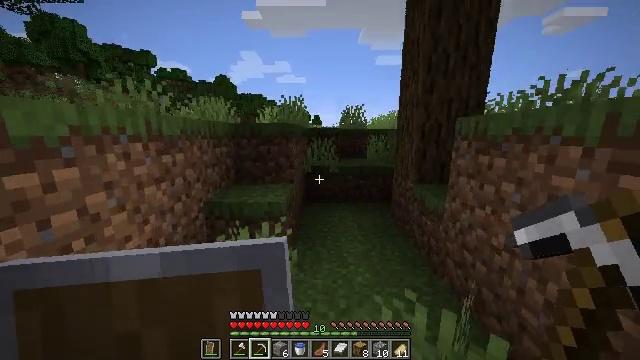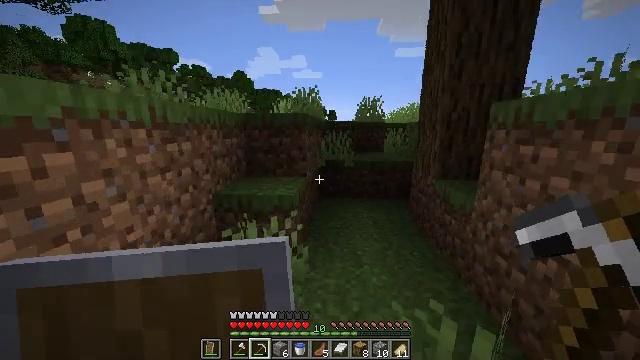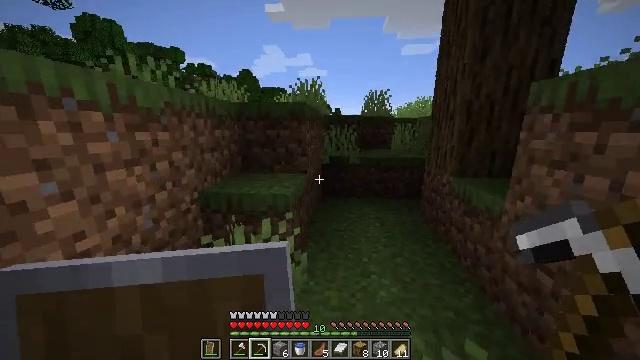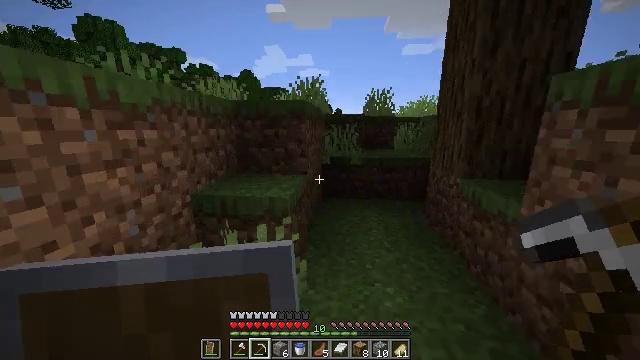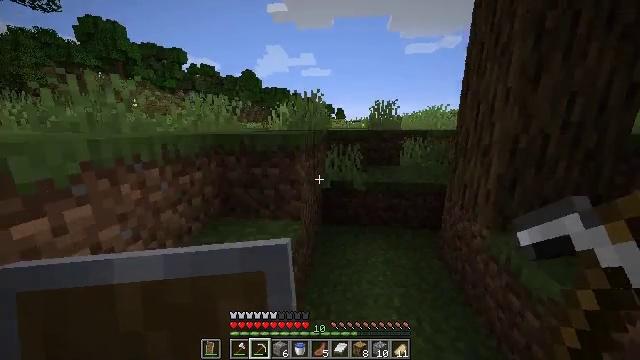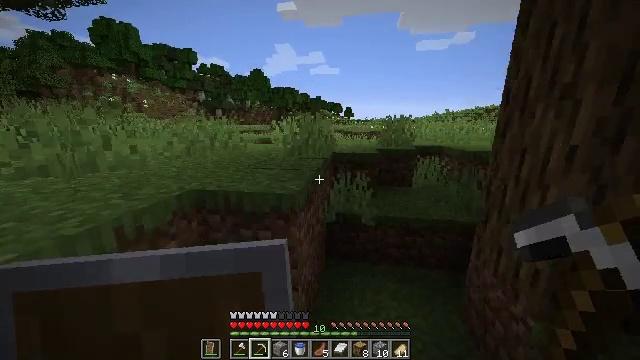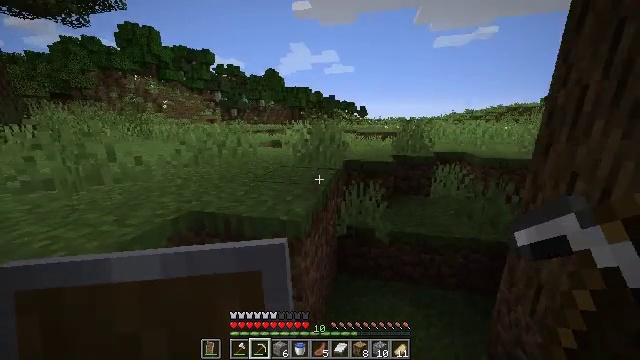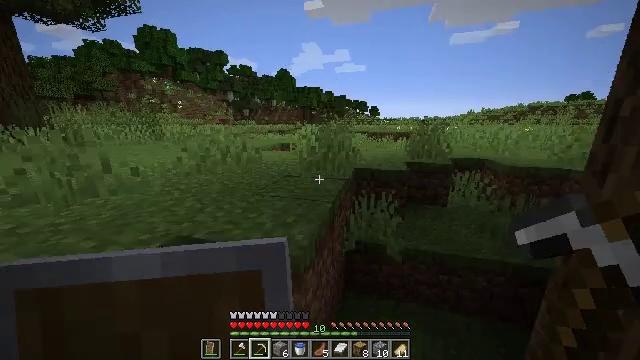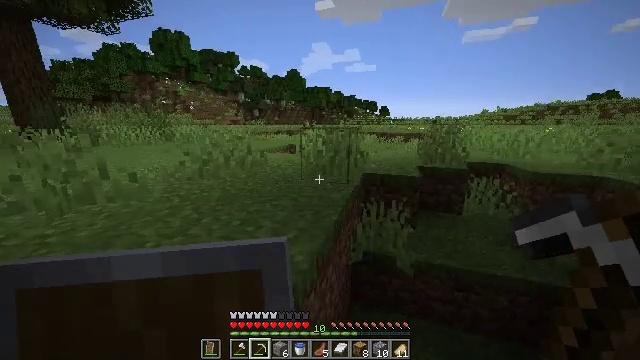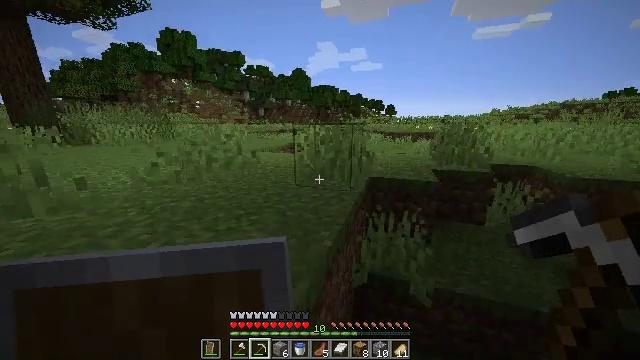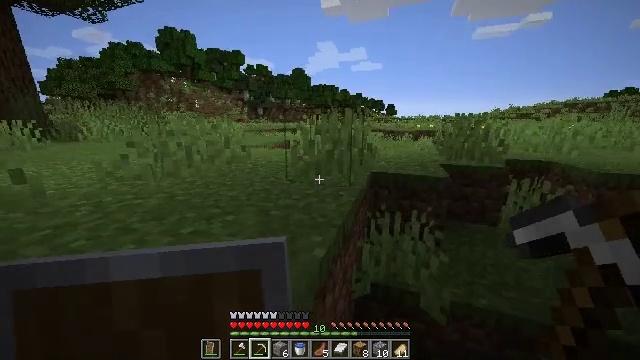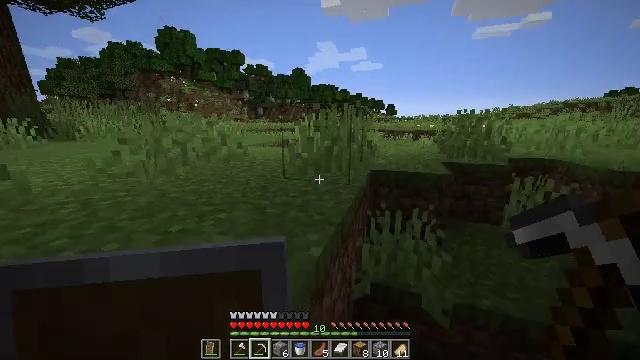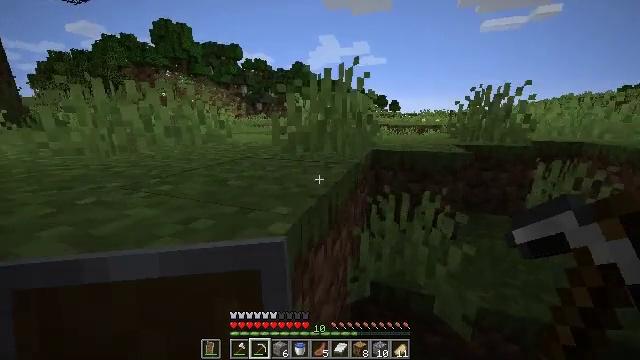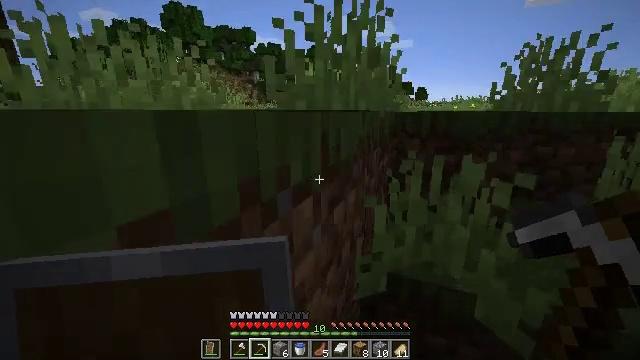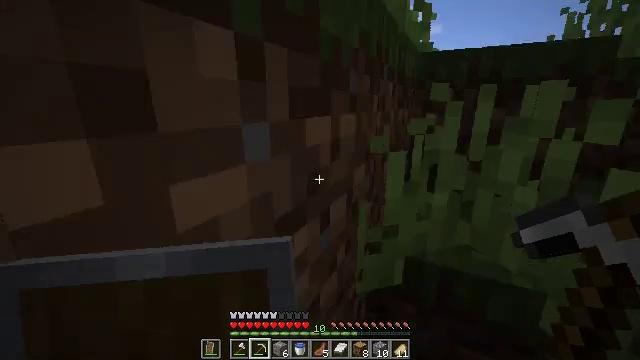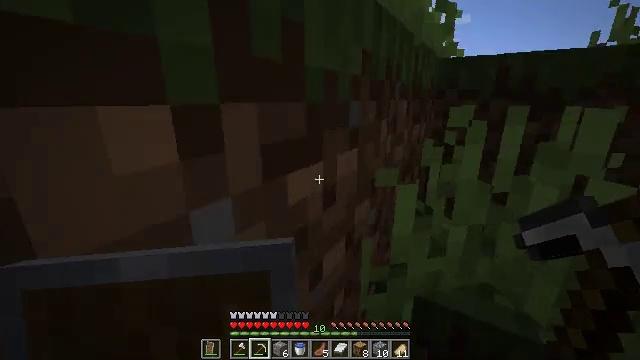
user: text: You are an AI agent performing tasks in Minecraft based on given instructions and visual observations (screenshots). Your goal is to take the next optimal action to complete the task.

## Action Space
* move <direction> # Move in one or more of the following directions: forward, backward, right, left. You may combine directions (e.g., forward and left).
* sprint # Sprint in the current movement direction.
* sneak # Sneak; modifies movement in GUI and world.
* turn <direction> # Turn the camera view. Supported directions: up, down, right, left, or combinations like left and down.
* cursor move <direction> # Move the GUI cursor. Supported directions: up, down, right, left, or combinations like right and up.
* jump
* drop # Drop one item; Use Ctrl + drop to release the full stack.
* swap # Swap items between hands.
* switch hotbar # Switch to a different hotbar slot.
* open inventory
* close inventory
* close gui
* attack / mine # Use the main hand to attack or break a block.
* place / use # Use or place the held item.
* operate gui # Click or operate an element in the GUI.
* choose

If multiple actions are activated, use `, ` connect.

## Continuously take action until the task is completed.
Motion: motion action
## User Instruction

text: Remove iron ore from the inventory.
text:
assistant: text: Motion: move forward, sprint, turn left and down, jump
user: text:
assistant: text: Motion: move forward, sprint, turn left, jump
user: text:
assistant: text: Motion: move forward, sprint, jump
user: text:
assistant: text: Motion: move forward, sprint, jump
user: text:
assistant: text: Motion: move forward, sprint, turn left, jump
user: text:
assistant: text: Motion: move forward, sprint, turn left, jump
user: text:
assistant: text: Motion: move forward, sprint, turn left, jump
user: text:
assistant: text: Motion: move forward, sprint, turn left, jump
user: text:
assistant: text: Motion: move forward, sprint, turn left, jump
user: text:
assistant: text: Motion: move forward and move left, sprint, jump
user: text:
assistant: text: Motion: move forward and move left, sprint, jump
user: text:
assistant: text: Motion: move forward and move left, sprint, jump
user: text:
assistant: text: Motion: move forward and move left, sprint, turn left and down, jump
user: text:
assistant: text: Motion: move forward and move left, sprint, turn left, jump
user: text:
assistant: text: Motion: move forward and move left, sprint, turn left, jump
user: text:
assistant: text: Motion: move forward, sprint, jump
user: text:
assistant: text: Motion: move forward, sprint, jump
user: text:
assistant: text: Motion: move forward, sprint, jump
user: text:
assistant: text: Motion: move forward, sprint, jump
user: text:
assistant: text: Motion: move forward, sprint, jump
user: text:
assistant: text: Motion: move forward, sprint, turn right and up, jump
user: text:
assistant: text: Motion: move forward, sprint, turn right and up, jump
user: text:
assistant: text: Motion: move forward, sprint, jump
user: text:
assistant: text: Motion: move forward, sprint, jump
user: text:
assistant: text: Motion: move forward, sprint, turn left, jump
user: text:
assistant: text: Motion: move forward, sprint, turn left and down, jump
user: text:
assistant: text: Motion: move forward, sprint, turn left, jump
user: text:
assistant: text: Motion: move forward, sprint, turn left, jump
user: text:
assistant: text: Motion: move forward, sprint, jump
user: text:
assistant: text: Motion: move forward, sprint